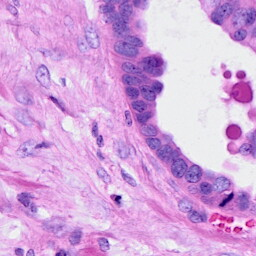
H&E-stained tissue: Ovarian